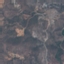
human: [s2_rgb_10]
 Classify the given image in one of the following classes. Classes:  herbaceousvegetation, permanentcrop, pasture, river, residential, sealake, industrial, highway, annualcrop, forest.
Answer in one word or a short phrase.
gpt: HerbaceousVegetation